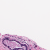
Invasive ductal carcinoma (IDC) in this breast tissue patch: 0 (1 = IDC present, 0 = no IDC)